Field crop: maize
Growth stage: 2
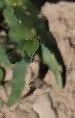
Species: maize